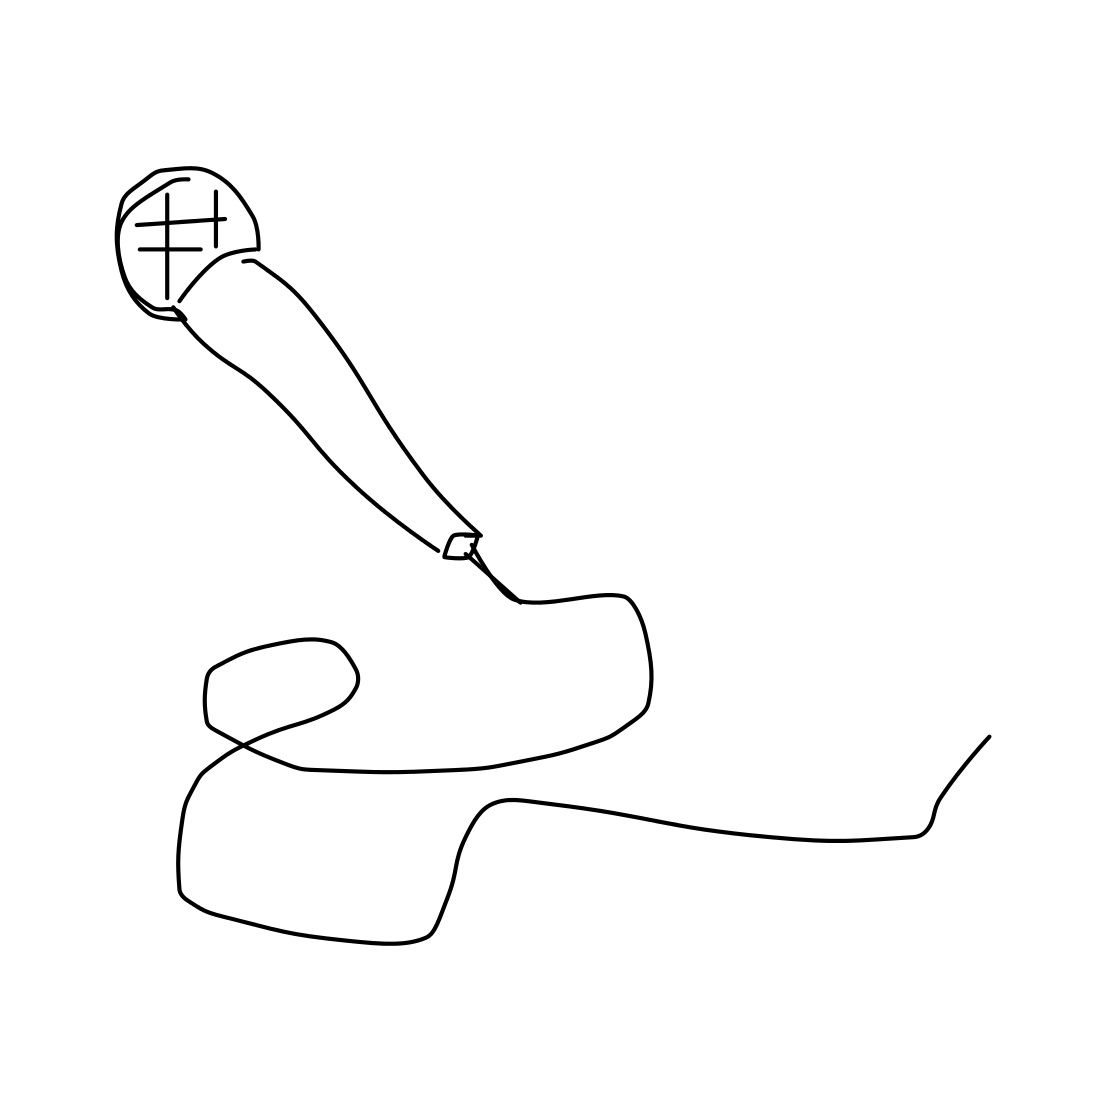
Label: microphone